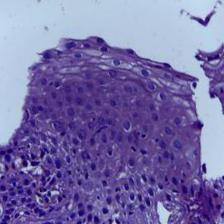
Diagnosis: OSCC